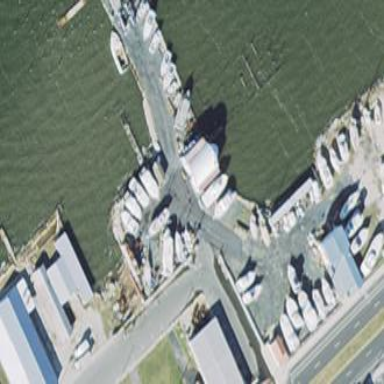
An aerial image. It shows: Boatyard along the waterway.